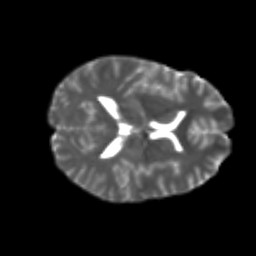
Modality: T2w
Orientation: axial
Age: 20
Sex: female
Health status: healthy
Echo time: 0.074 s